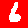
Digit: 6